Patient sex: M
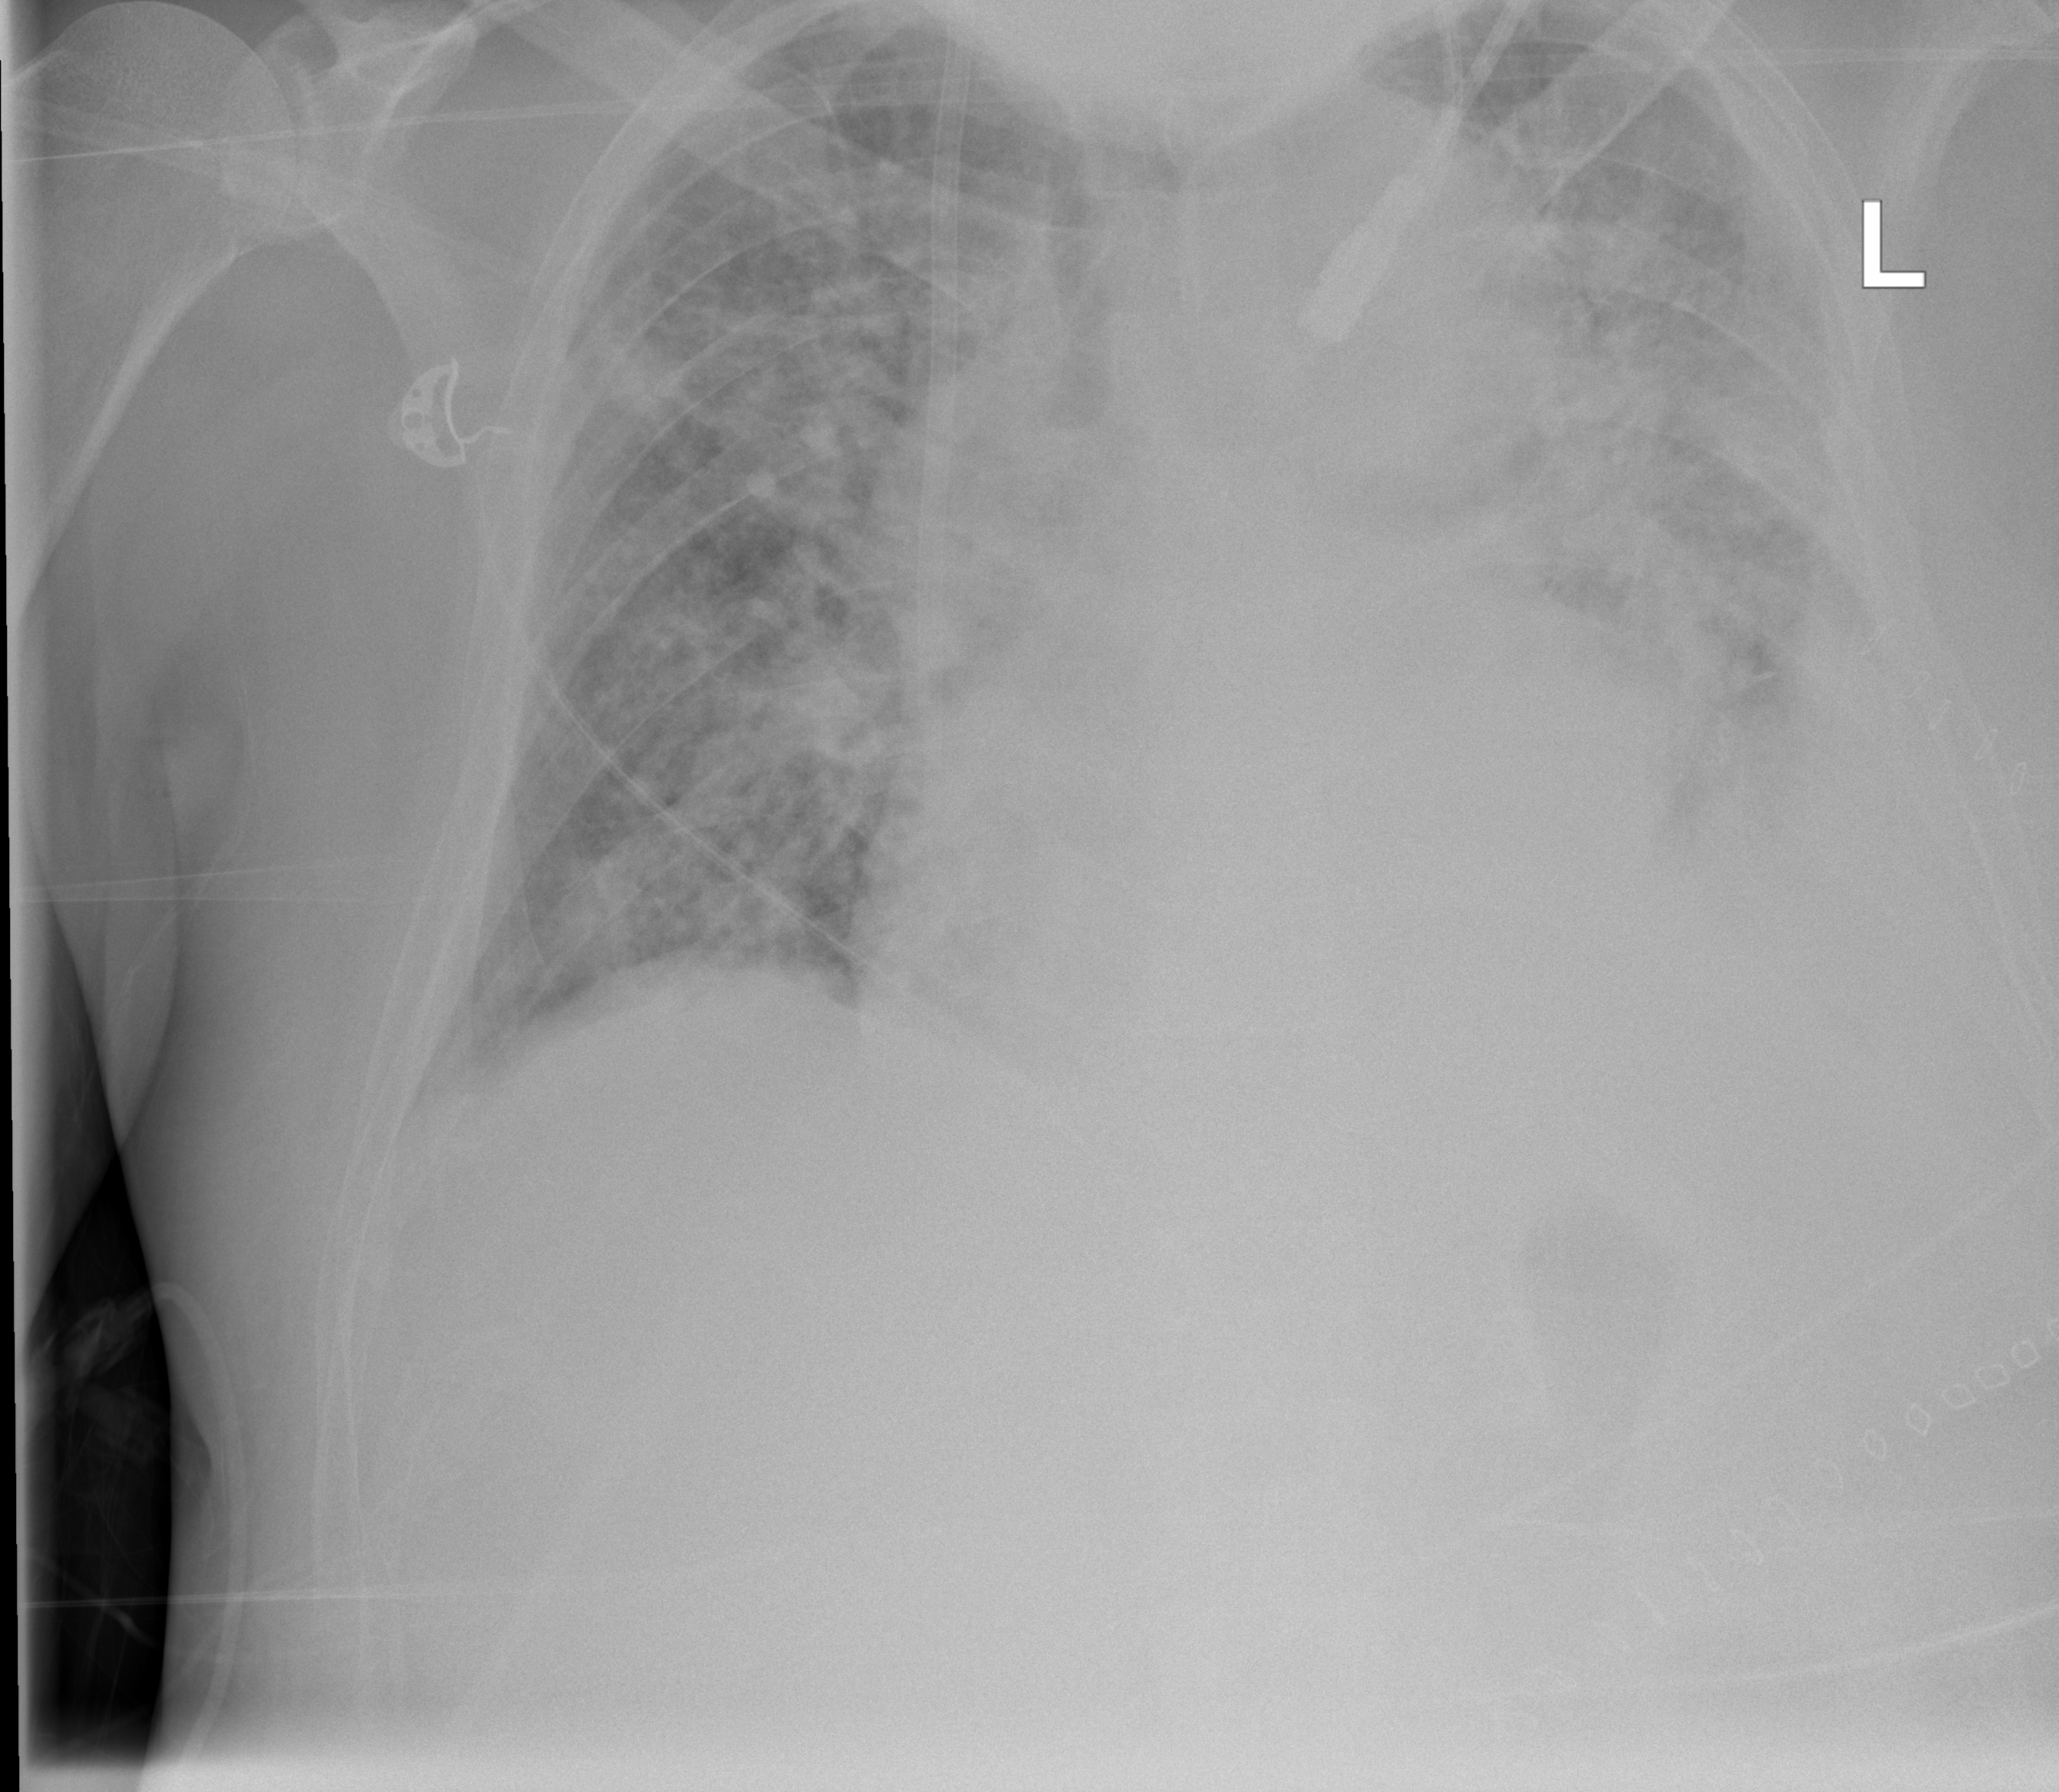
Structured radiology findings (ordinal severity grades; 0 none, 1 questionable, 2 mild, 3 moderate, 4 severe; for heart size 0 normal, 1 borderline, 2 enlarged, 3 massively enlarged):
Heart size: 2
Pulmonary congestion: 3
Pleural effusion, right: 1
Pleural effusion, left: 3
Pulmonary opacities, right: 3
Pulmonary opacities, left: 3
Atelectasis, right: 3
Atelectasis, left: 3